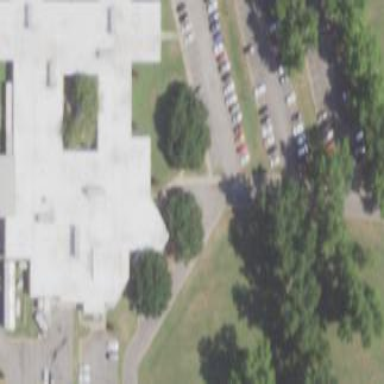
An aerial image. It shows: Hospital building.